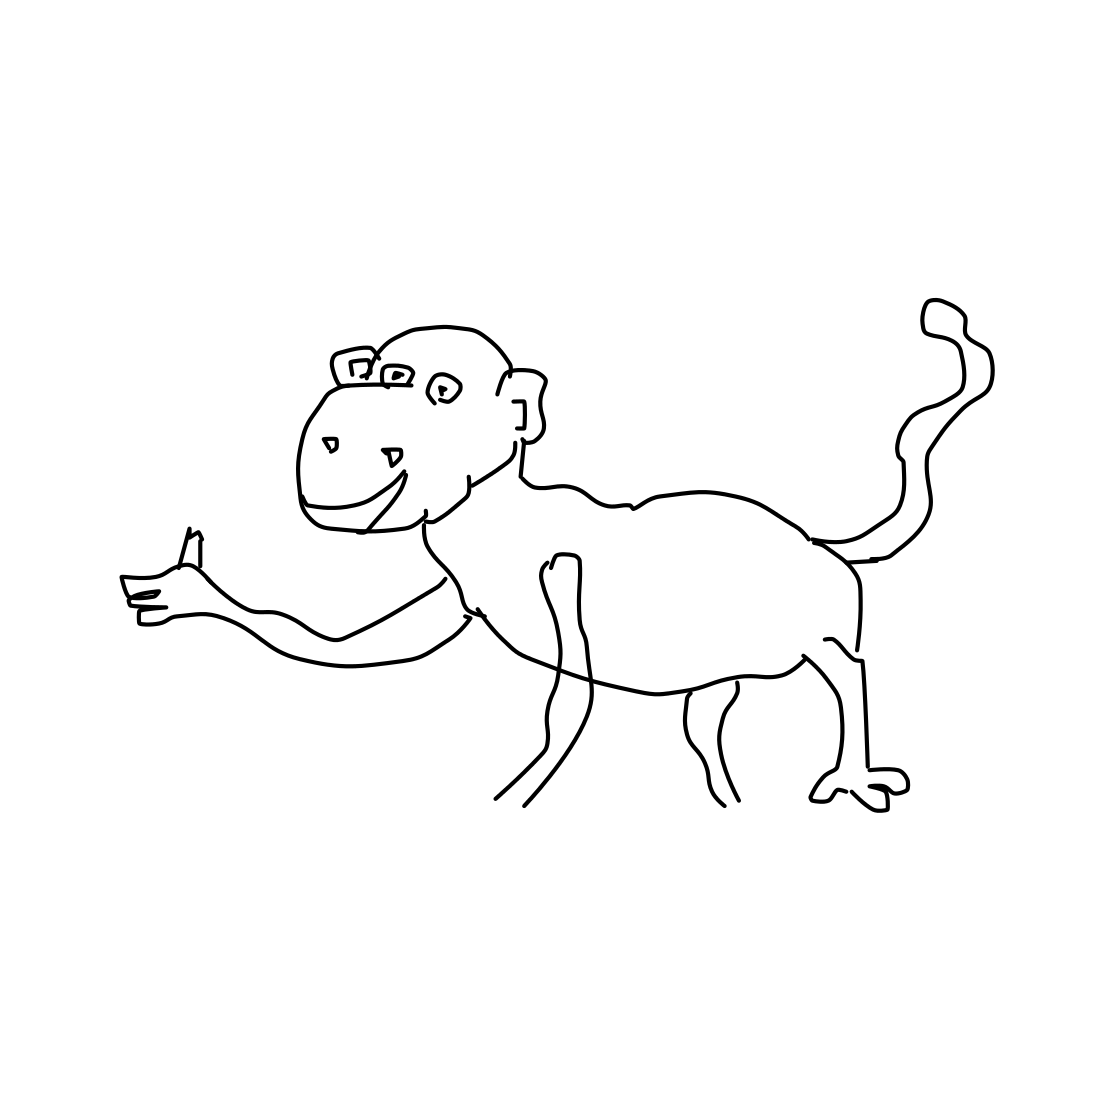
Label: monkey